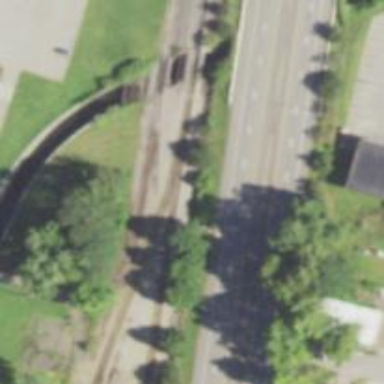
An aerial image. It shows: Railway spur service.